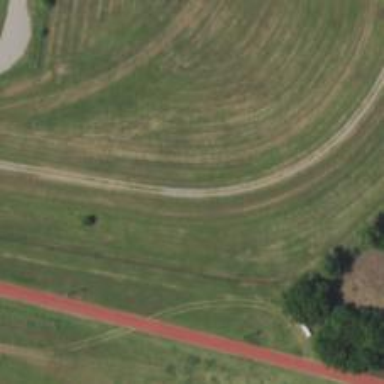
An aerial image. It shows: Track road running alongside dyke embankment.